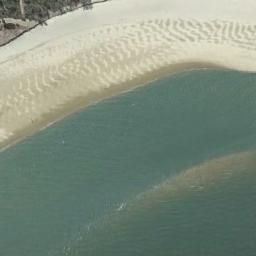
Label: beach